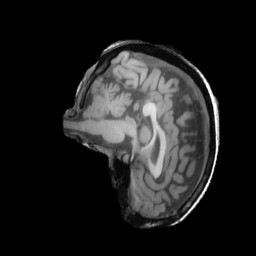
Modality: T1w
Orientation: sagittal
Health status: ill
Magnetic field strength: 3 T